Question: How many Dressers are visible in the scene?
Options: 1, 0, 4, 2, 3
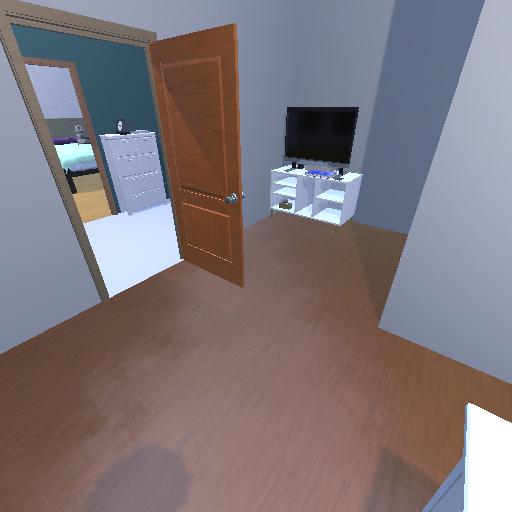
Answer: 1